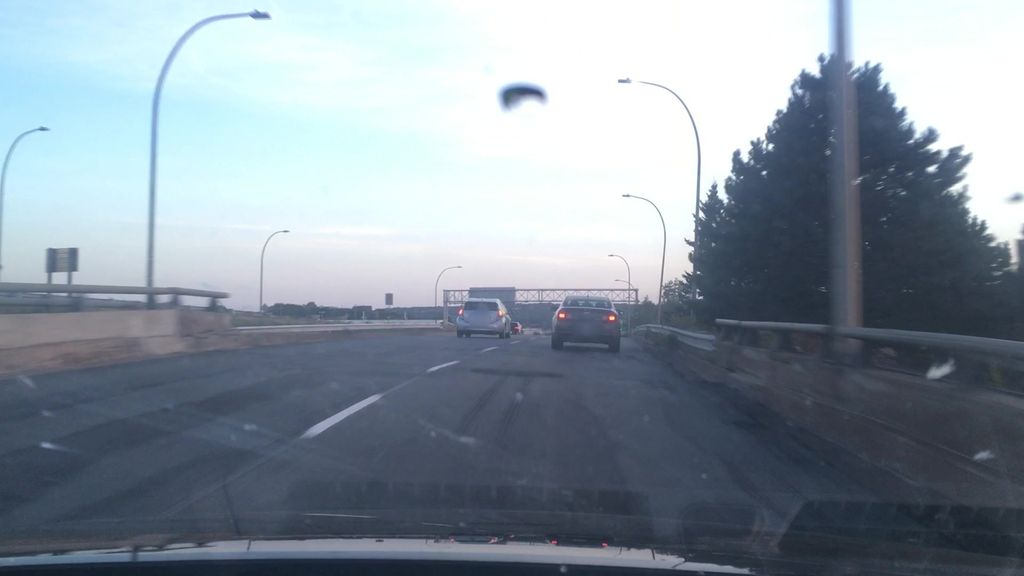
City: halifax